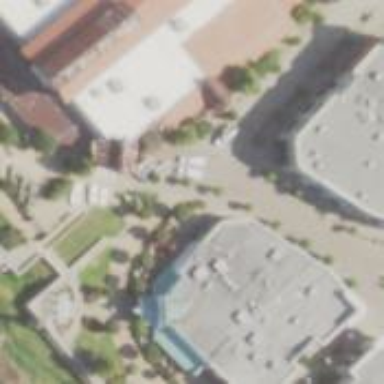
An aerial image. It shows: Retail building.